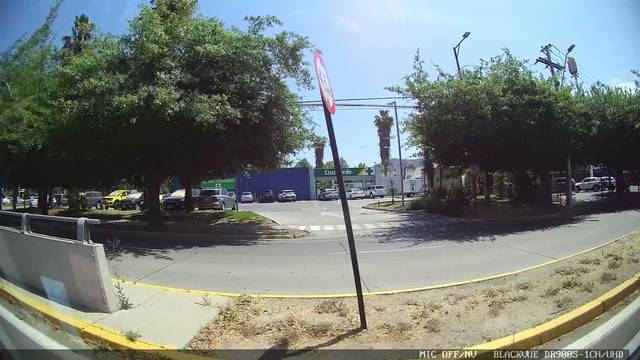
Region: Chile
Coordinates: -33.356, -70.538